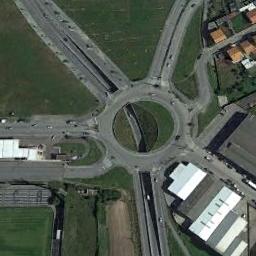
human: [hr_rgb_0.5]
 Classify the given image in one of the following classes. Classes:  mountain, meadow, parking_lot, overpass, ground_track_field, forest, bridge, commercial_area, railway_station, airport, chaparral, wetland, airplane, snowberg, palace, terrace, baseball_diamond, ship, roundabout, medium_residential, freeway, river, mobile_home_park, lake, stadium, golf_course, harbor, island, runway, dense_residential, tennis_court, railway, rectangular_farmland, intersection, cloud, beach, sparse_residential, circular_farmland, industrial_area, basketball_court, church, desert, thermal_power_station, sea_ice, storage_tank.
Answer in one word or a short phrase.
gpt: roundabout